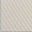
Piece: xx